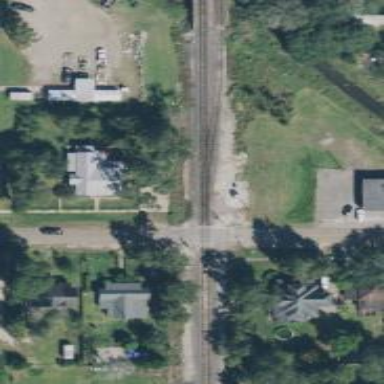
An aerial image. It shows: Railway level crossing.